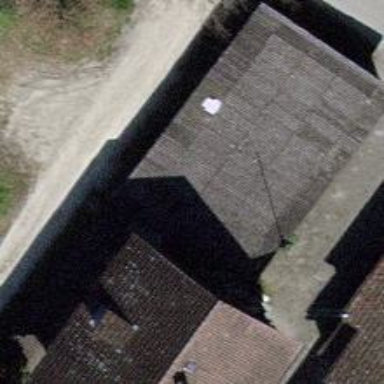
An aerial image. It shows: View of roof of building.